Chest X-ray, AP view. Patient: 9 years old, sex M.
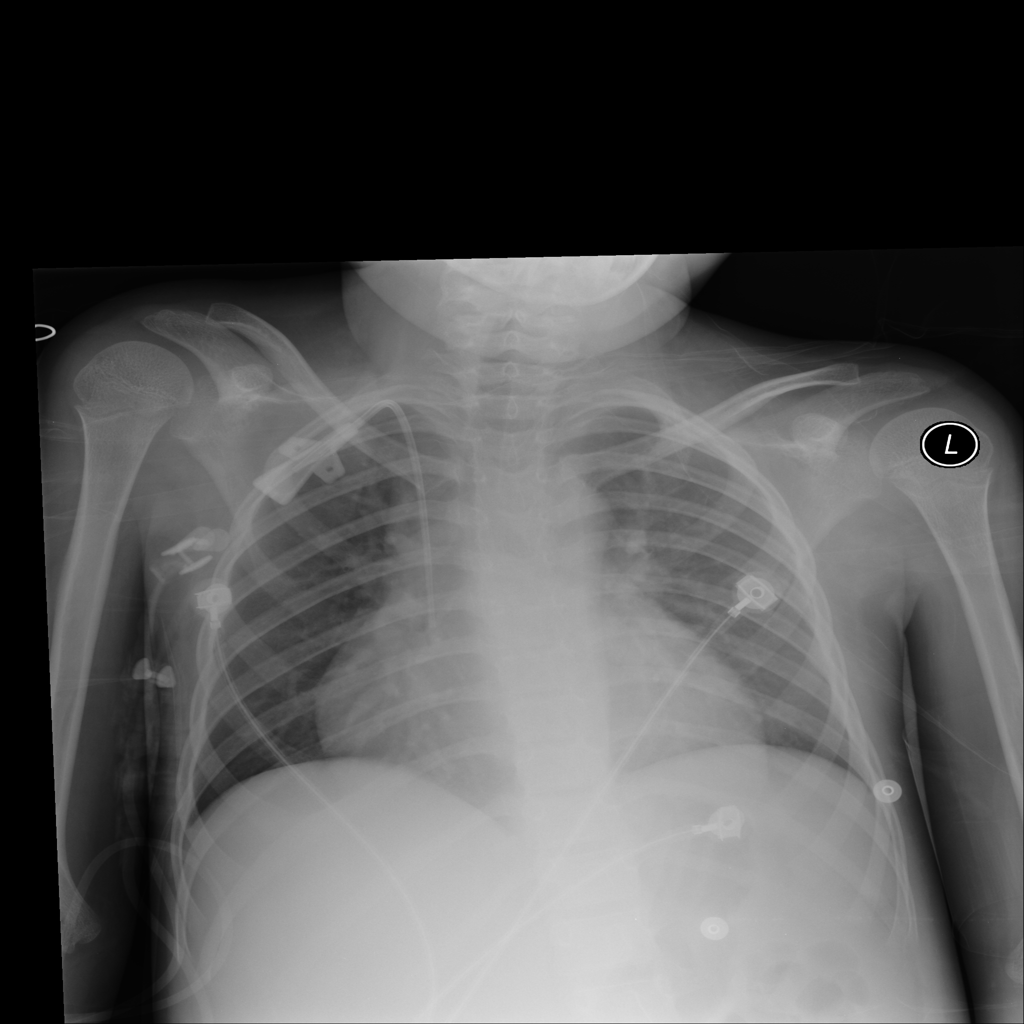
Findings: No Finding